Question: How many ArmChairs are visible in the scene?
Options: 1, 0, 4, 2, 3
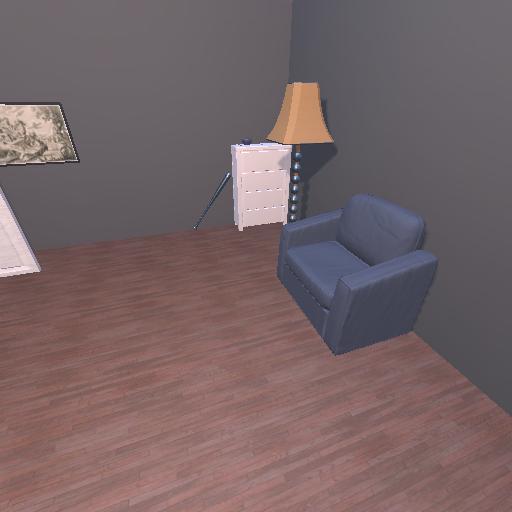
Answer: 1